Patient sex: M
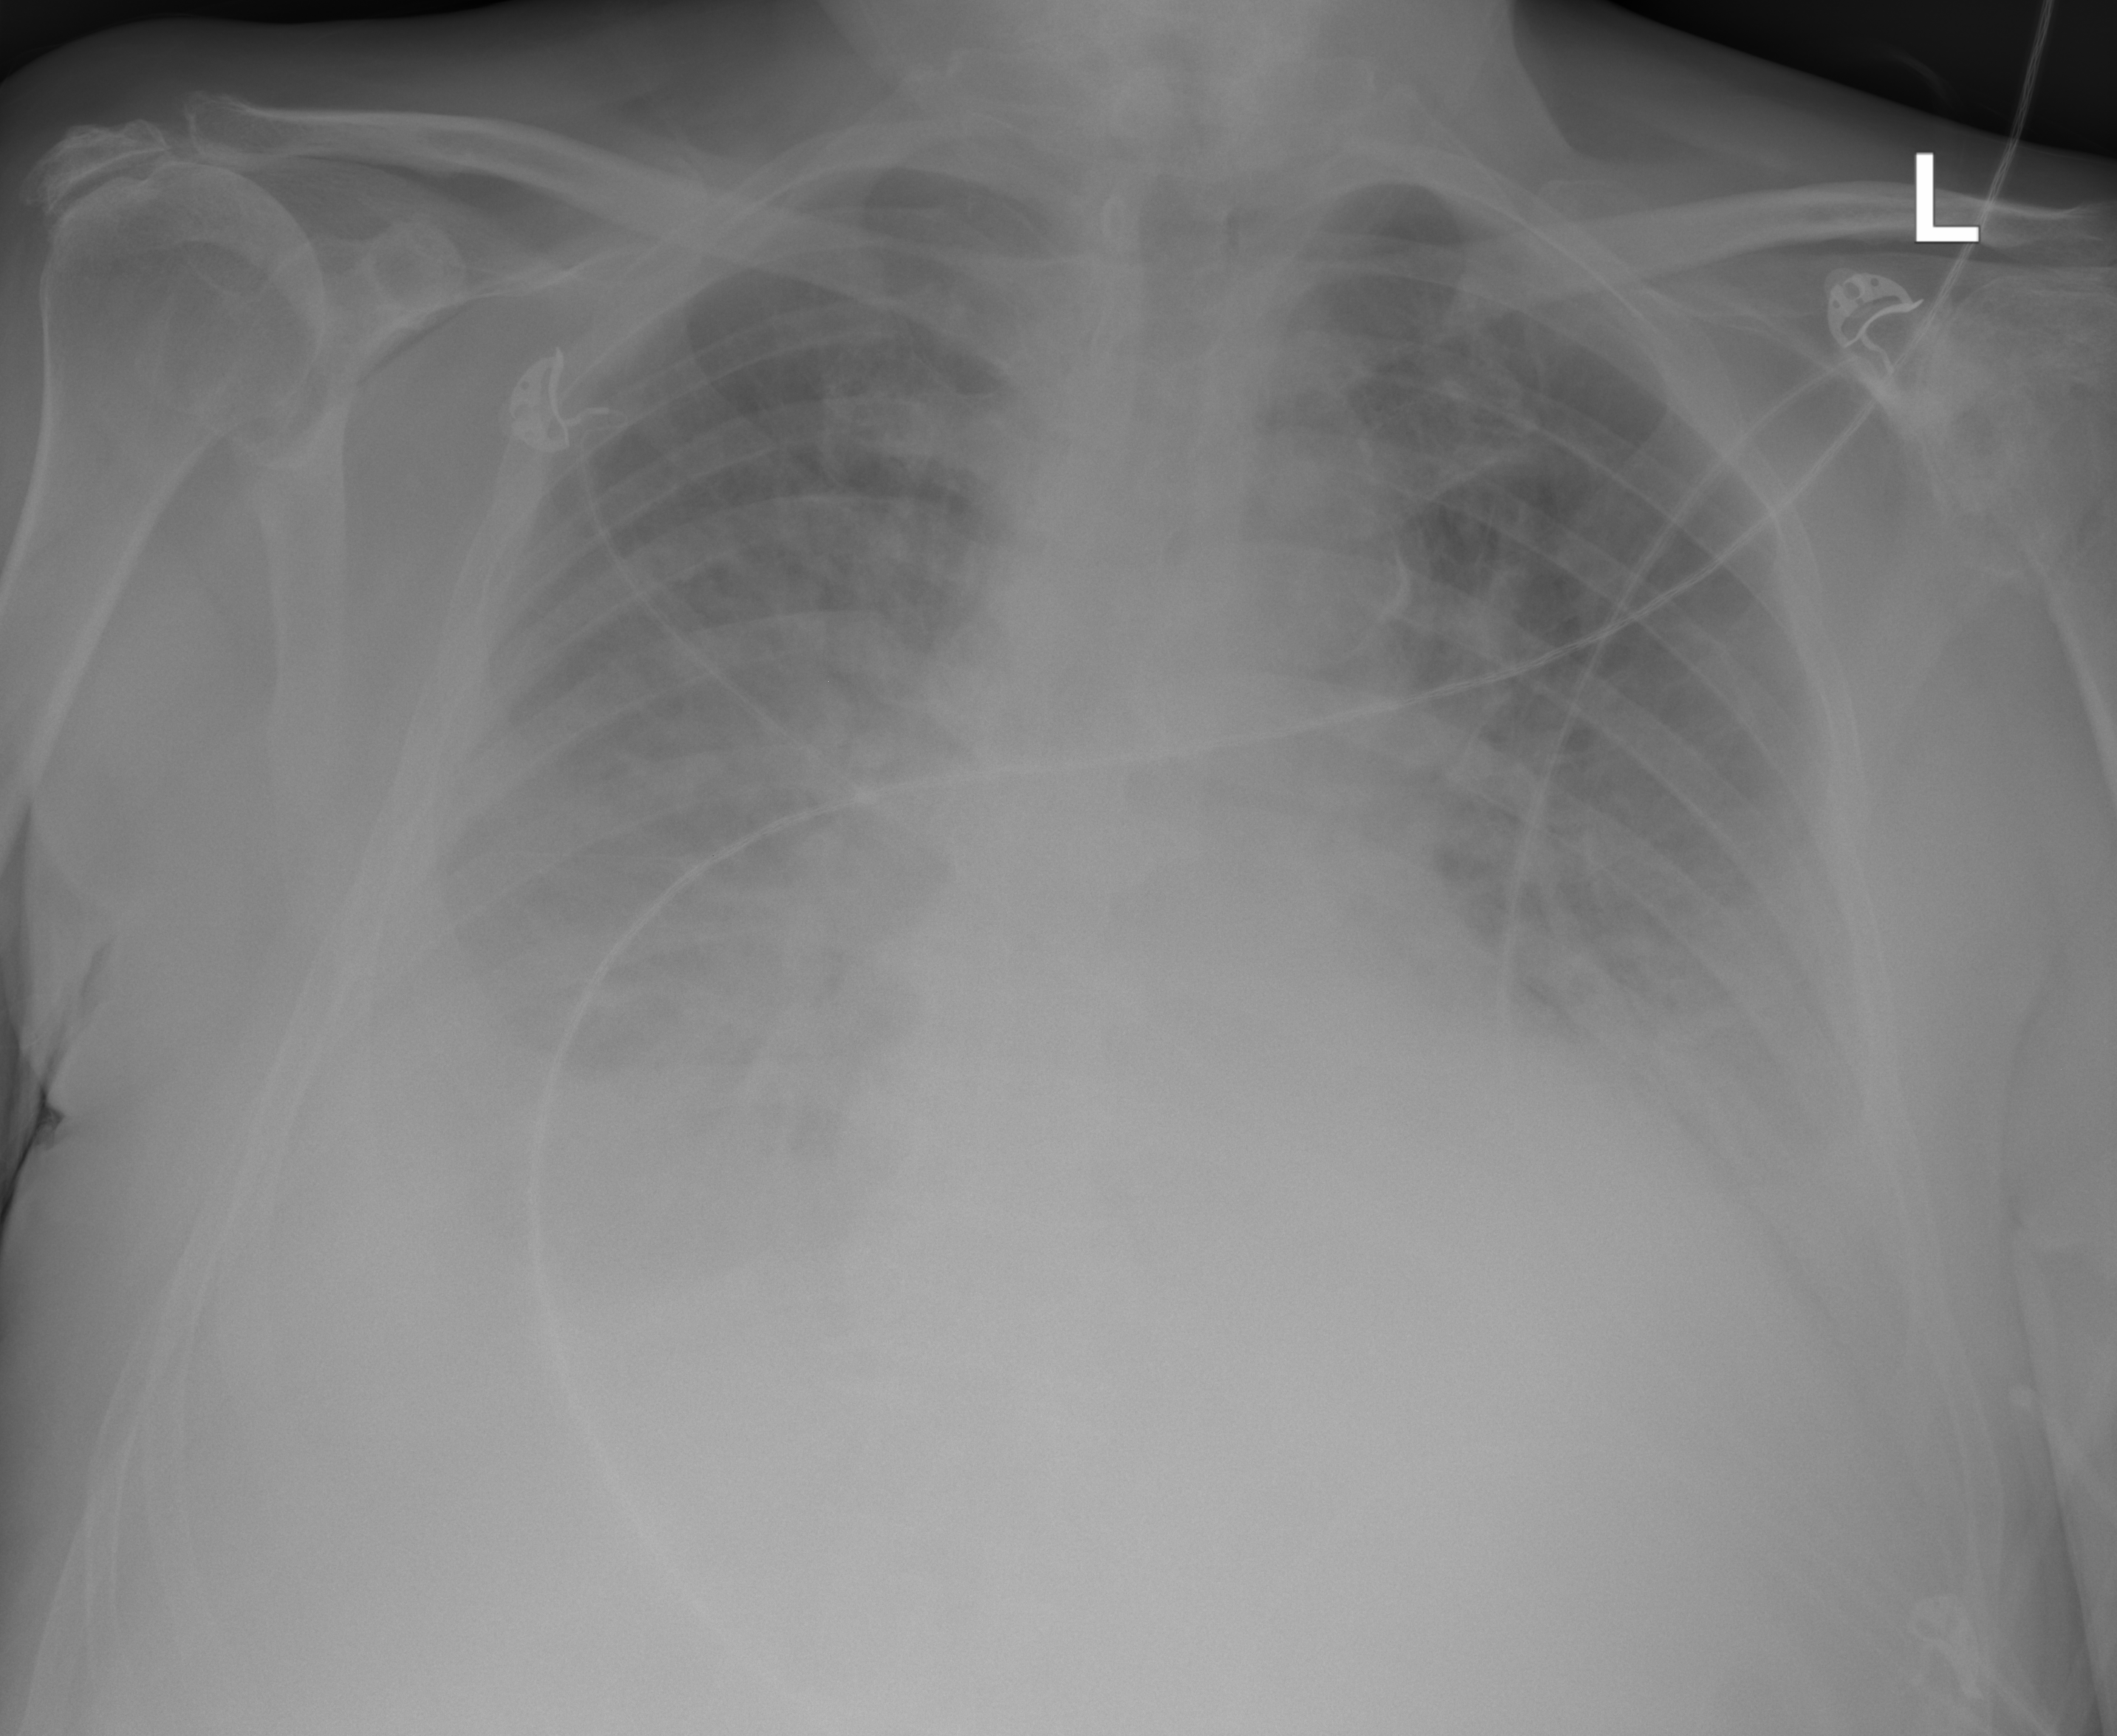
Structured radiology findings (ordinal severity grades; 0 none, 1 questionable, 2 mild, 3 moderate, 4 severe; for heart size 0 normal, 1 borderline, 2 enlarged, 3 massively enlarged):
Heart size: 2
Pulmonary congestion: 3
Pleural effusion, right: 3
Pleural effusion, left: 3
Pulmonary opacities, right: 0
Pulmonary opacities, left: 0
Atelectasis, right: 2
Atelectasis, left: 2